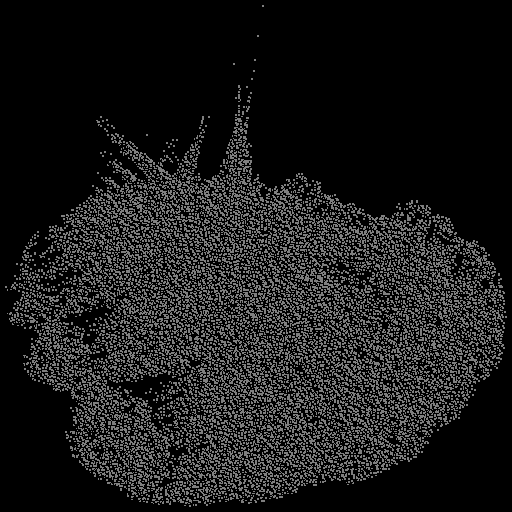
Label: broccoli